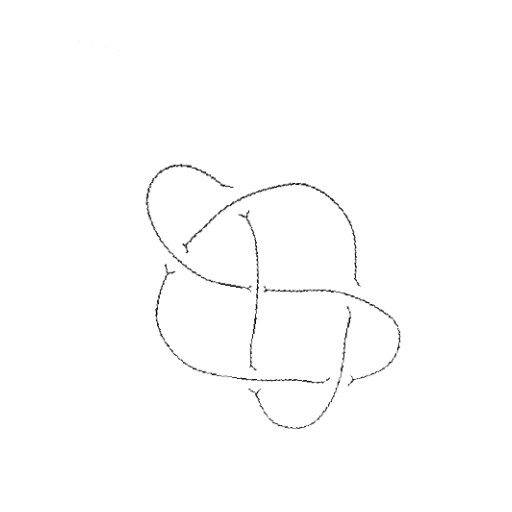
Crossing number: 6